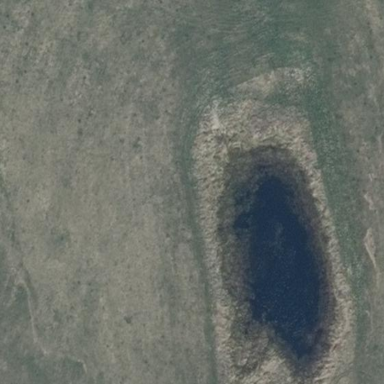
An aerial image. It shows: Pond with natural water.